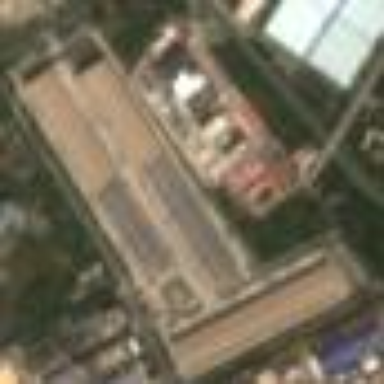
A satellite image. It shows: Industrial area with warehouse.